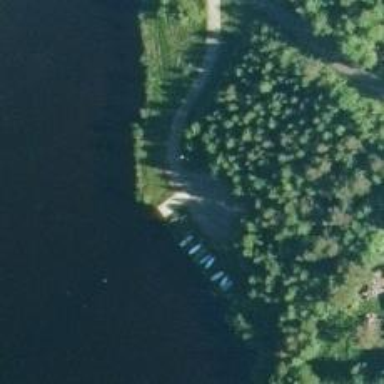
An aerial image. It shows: Slipway on service road designed for leisure land access.